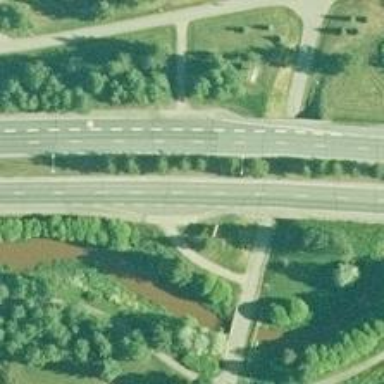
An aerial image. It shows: Trunk highway.